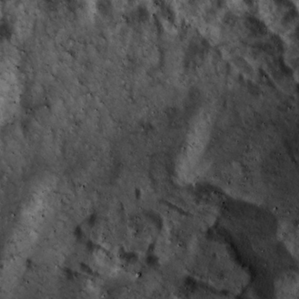
Label: non_frost